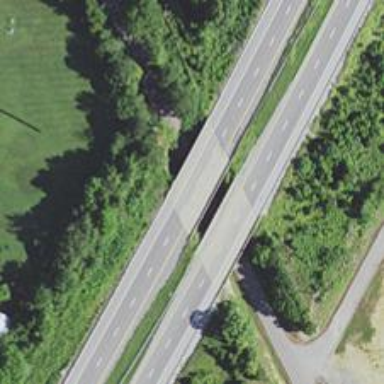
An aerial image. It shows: Bridge over motorway.